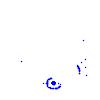
Particle: pion